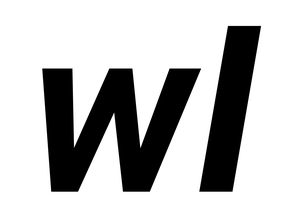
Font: Roboto-Italic_Bold_Italic